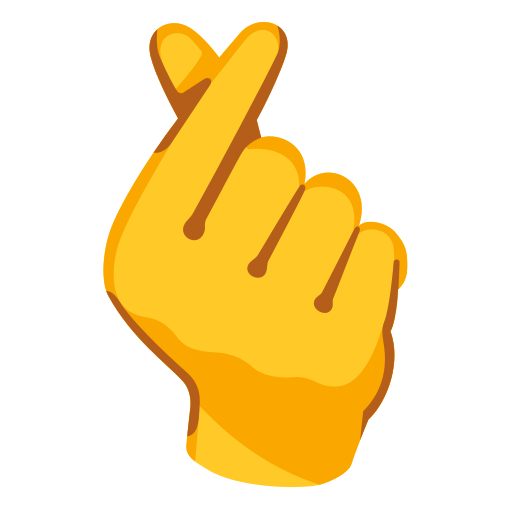
Emoji: 🫰